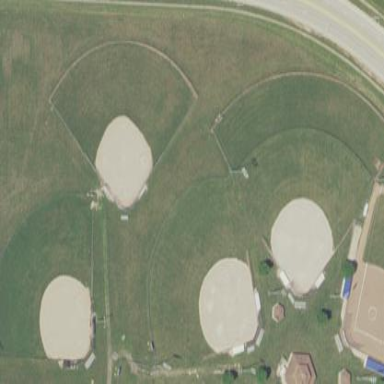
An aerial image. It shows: Baseball pitch for leisure and sports activities.